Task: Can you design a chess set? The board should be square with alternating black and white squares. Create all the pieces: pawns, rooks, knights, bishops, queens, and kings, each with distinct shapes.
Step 264:
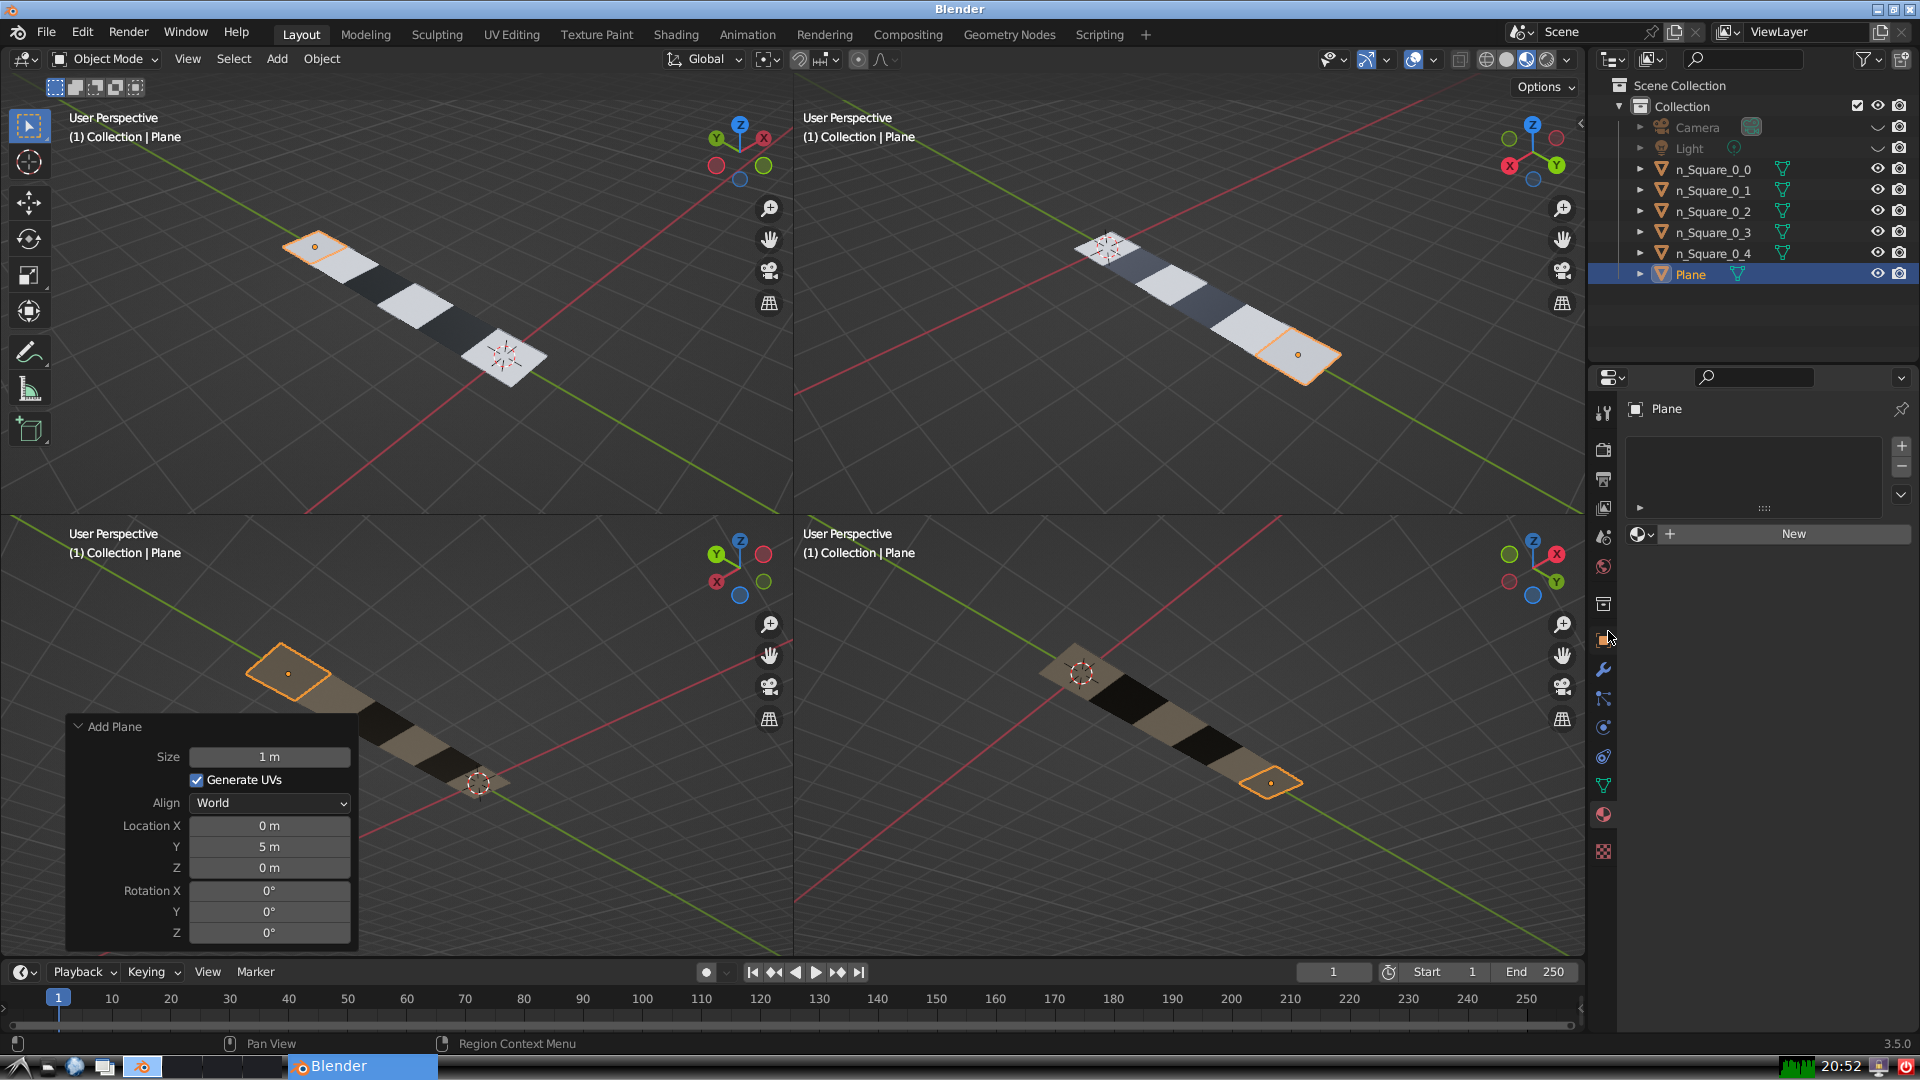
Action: click: no